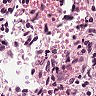
Metastatic tissue present: no